Field crop: maize
Growth stage: 2
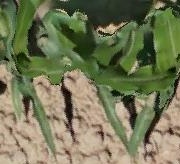
Species: maize